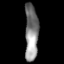
Tissue: lung
Cell type: Endothelial cells
Senescence score: 0.2433
Nuclear area (px): 736
Mean DAPI intensity: 134.09